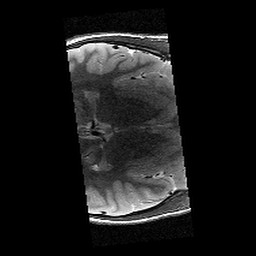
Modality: T2w
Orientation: axial
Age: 12
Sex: male
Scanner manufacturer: siemens
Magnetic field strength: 3 T
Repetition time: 9.23 s
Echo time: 0.067 s